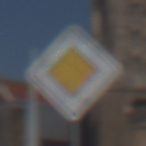
Verkehrszeichen: Vorfahrtsstrasse
Umgebung: Outdoor, Urban
Tageszeit: MorningAfternoon
Wetter: Clear
Licht: Natural
Jahreszeit: NotSpecified
Kontrast: HighContrast